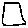
Label: square